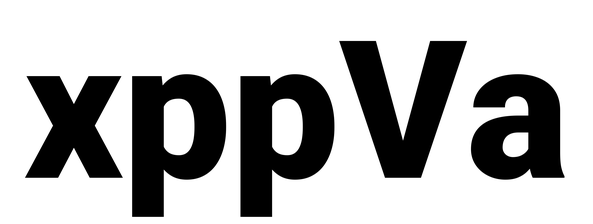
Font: Roboto_Black